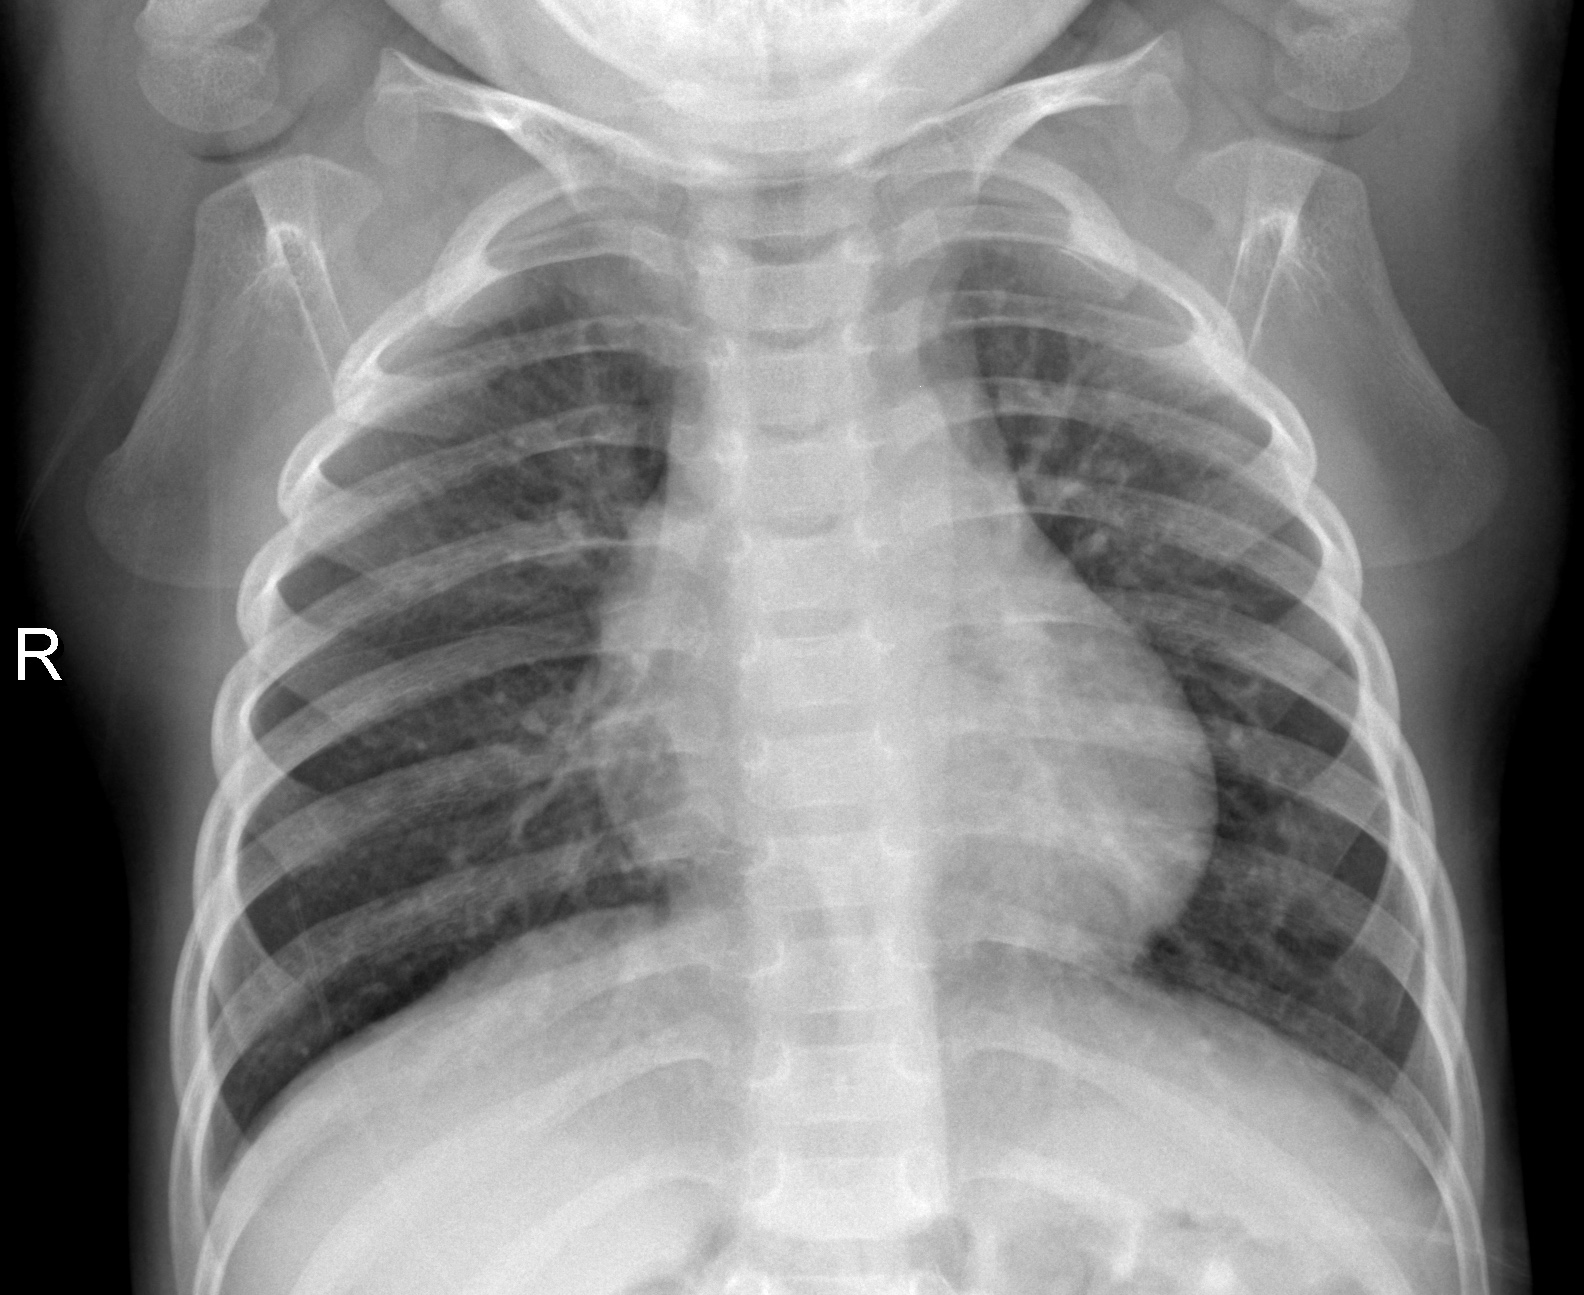
Diagnosis: NORMAL